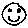
Label: smiley face